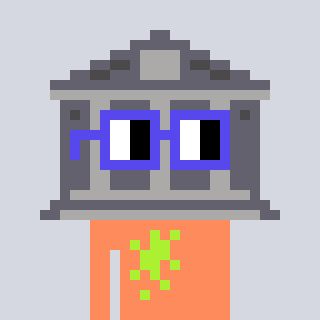
a pixel art character with square blue glasses, a bank-shaped head and a peachy-colored body on a cool background